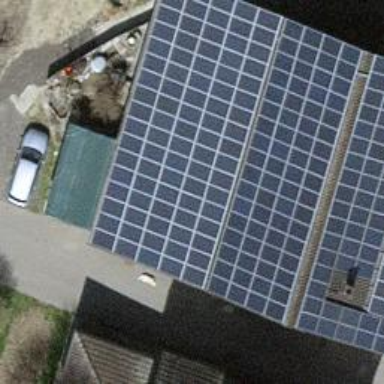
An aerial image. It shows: Solar power generator utilizing photovoltaic technology with solar photovoltaic panels.